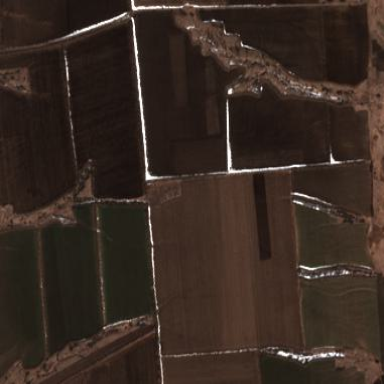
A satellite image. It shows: View of farmland.